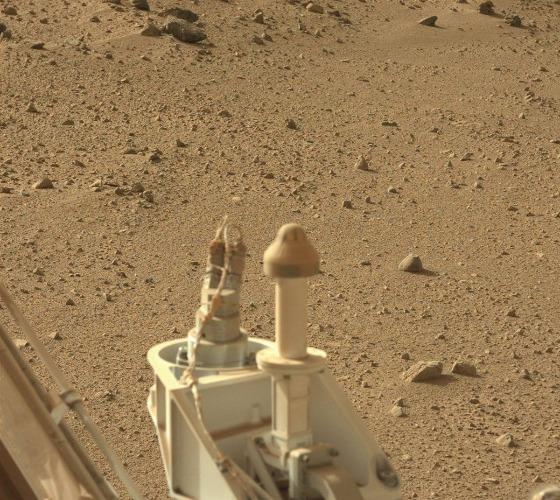
Terrain classes present: Background, Gravel / Sand / Soil, Rock, Shadow